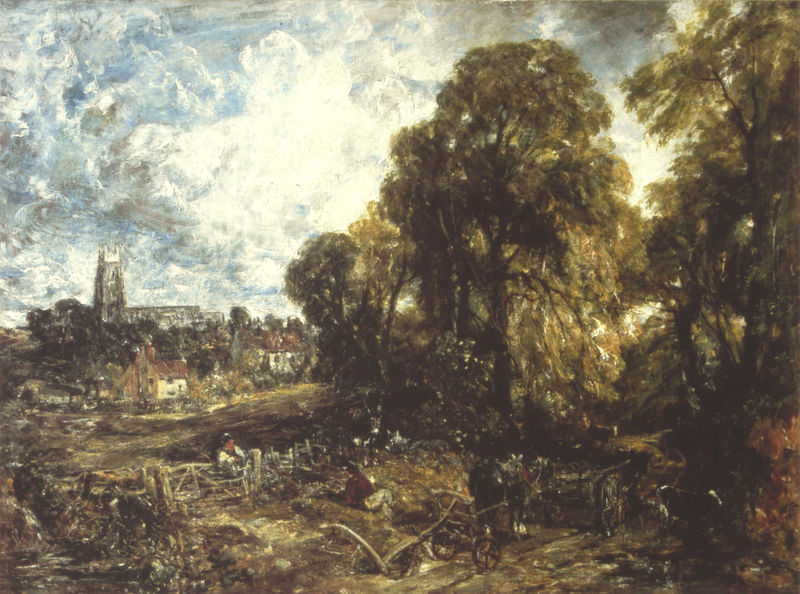
Titel: Stoke-by-Nayland
Künstler: John Constable
Standort: Chicago (Illinois)
Institution: The Art Institute of Chicago
Schlagwörter: baum, blau, blätter, dunkel, gemälde, gewitter, himmel, laub, mann, wasser, weiß, wolken, bäume, grün, impressionismus, kirchturm, landschaft, menschen, ocker, stadt, teich, äste, braun, bunt, frankreich, frau, grau, hintergrund, licht, männer, schwarz, straße, dach, gras, haus, rasen, rot, schloss, tier, weg, wiese, wolke, zaun, malerei, kleidung, mensch, bild, öl, ast, erde, feld, felder, horizont, häuser, kühe, morgen, nass, natur, weide, wind, gatter, hütte, kirche, pastos, sonne, land, gold, person, england, wald, arbeit, bauern, esel, genre, karren, pferd, pferde, turm, bewölkt, hellblau, sommer, liegen, ansicht, unterhaltung, ernte, feldarbeit, dorf, dächer, kuh, bauernhof, herbst, hof, rast, holzzaun, kutsche, rand, arbeiter, figuren, französisch, wagen, wagenrad, friedrich, romantik, aufgewühlt, constable, turner, impressionistisch, baumkrone, bauer, tor, waldrand, regen, straßen, schimmer, village, burg, kirch, kirchenturm, kloster, dom, kathedrale, himme, blauer himmel, geäst, wanderer, gehöft, landwirtschaft, graben, flämisch, sfumato, abtei, pflug, paysage, frün, englisch, campagne, fuhrwerk, maisons, eglise, grüm, arbres, furche, farm, john, john constable, woke, egge, personnages, champs, landschaf, minster, wagwn, barrire, barrierre